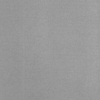
Label: dusty